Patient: sex M, age 37
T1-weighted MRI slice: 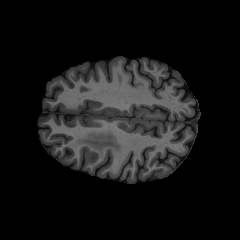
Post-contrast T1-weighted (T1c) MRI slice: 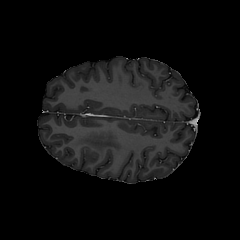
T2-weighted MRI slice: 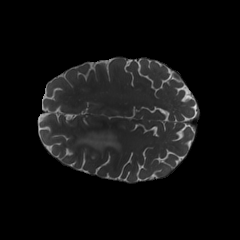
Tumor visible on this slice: yes
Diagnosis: Astrocytoma, IDH-mutant
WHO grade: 4